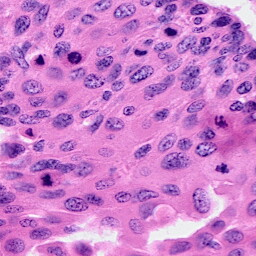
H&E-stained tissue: Cervix